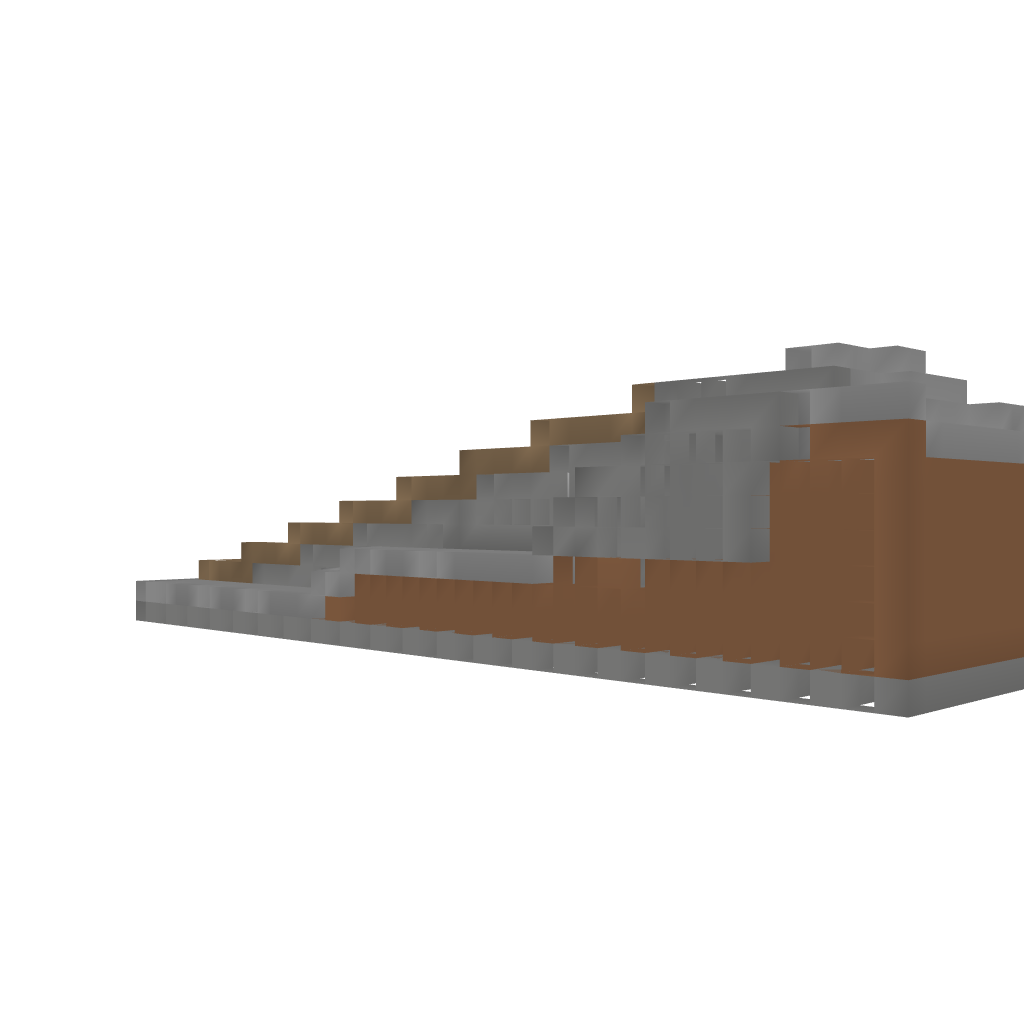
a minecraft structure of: Aquaduct